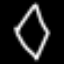
Label: diamond